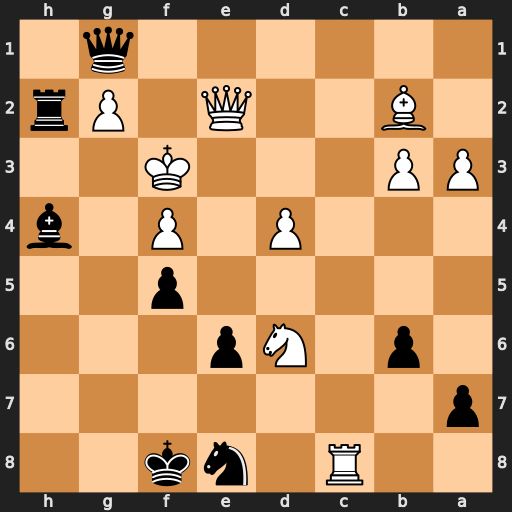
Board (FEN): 2R1nk2/p7/1p1Np3/5p2/3P1P1b/PP3K2/1B2Q1Pr/6q1
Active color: b
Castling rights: -
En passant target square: -
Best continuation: Rh3+ gxh3 Qg3#